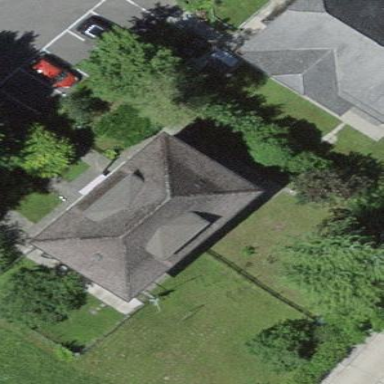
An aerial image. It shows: Building with tile roof.